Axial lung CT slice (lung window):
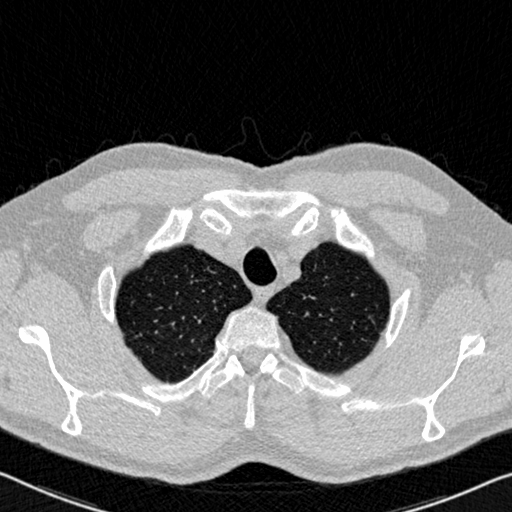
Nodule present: no